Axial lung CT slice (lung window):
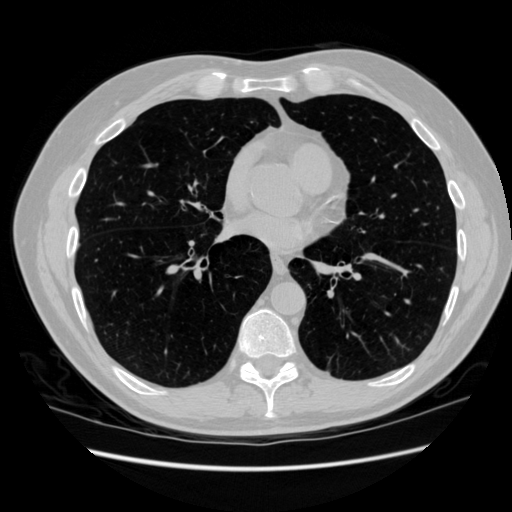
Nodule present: no